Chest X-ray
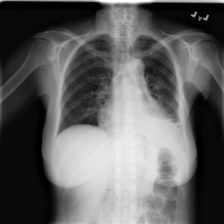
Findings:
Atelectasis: negative
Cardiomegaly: negative
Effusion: positive
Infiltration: negative
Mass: negative
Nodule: negative
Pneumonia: negative
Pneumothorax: negative
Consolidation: negative
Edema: negative
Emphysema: negative
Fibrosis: negative
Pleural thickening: negative
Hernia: negative